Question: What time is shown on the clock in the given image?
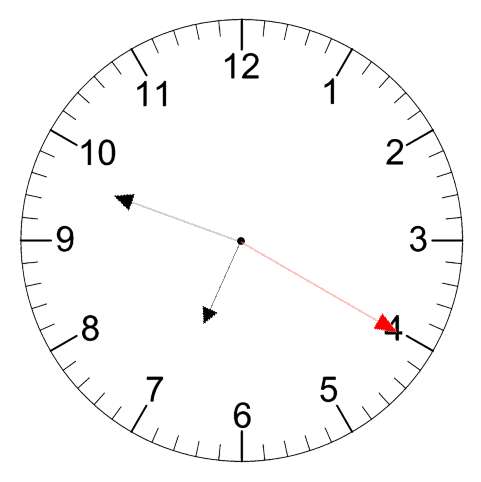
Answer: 06:48:20